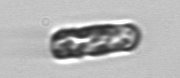
Label: Dactyliosolen_fragilissimus